Question: i have a simple conversion in C# from string ToDouble as shown in the image.
The exception thrown speaks of a datetime conversion, but neither the string resembles a date, not the variable assigned to is a DateTime variable. Can somebody help?
Thank you.

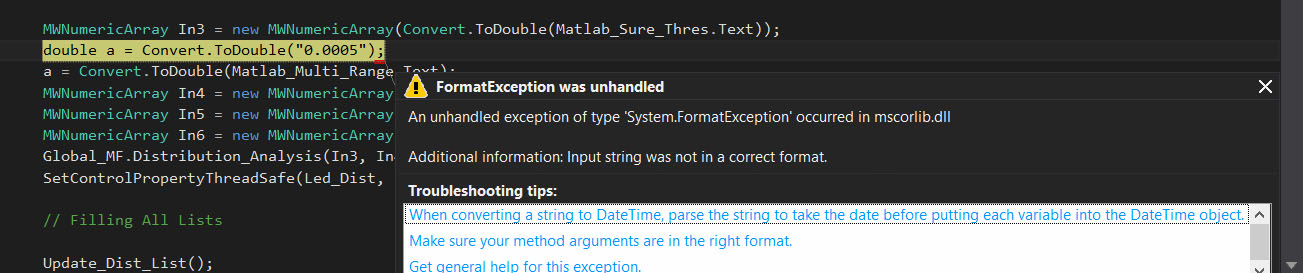
Answer: 'System.Convert.ToDouble' will use <URL> with the current culture by default. If your decimal separator is not '.' you might get this exception.
The 'DateTime' thing is misleading since intellisense just tries to help you. Actually it's a number and not a 'DateTime'. So it's not your fault but the Visual-Studio team could improve this message. The 'FormatException''s 'Message' property does not contain 'DateTime'.
It sounds like you want the invariant culture:
'''
double d = double.Parse("0.0005", CultureInfo.InvariantCulture);
'''
If you're not sure if the format is valid you should use <URL>:
'''
double d;
if (double.TryParse("0.0005", NumberStyles.Any, CultureInfo.InvariantCulture, out d))
{
Console.Write("Value is: " + d);
};
'''